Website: slack
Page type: stored-credit-cards
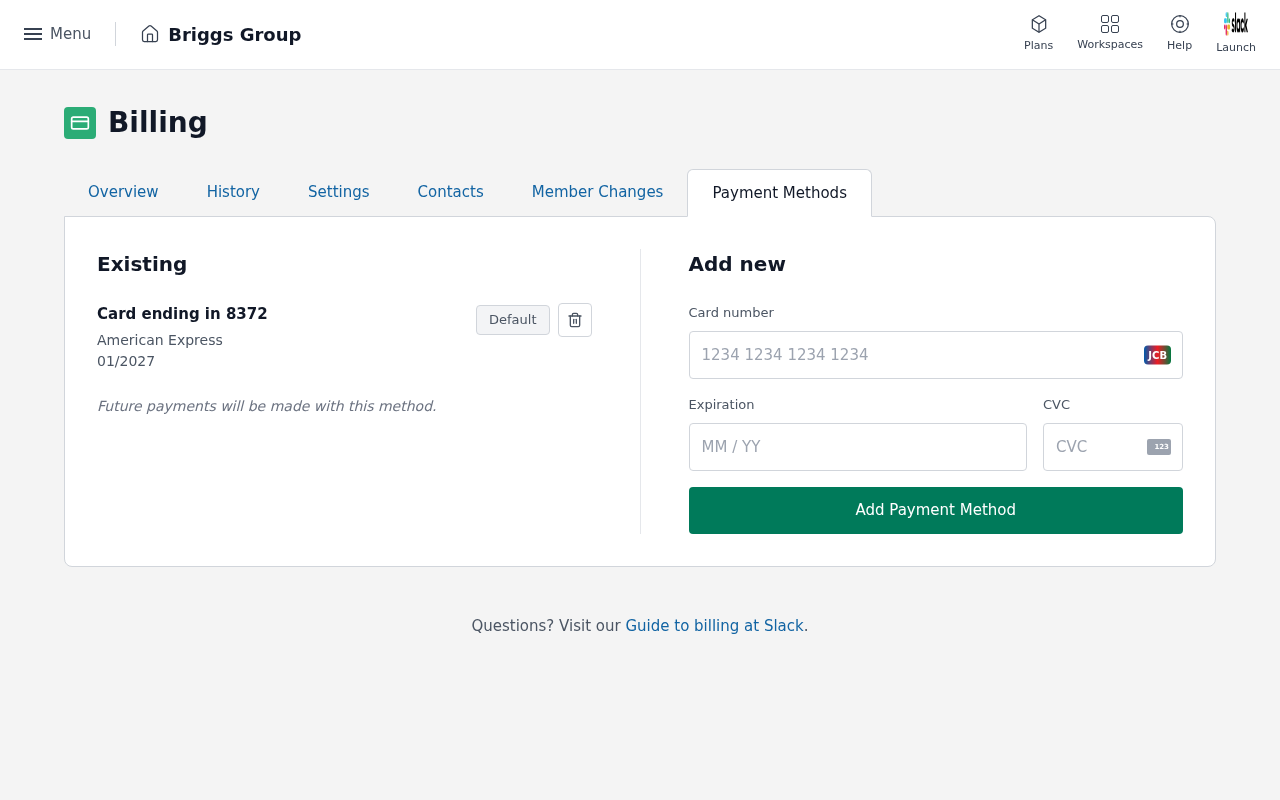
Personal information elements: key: PII_CARD_CVV
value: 8230
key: PII_CARD_EXPIRY
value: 01/2027
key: PII_CARD_EXPIRY
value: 01/27
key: PII_CARD_LAST4
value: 8372
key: PII_CARD_NUMBER
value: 3498 1094 3138 372
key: PII_CARD_TYPE
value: American Express
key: PII_COMPANY
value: Briggs Group